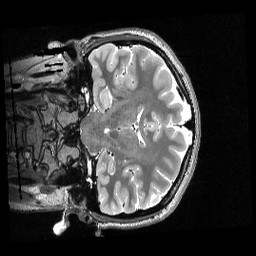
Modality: T2w
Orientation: coronal
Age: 20
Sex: female
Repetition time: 3.2 s
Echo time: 0.563 s